Interaction volume radius: 5 \u00c5
Interaction volume height: 15 \u00c5
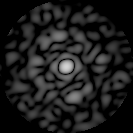
Disorder parameter: 0.8285